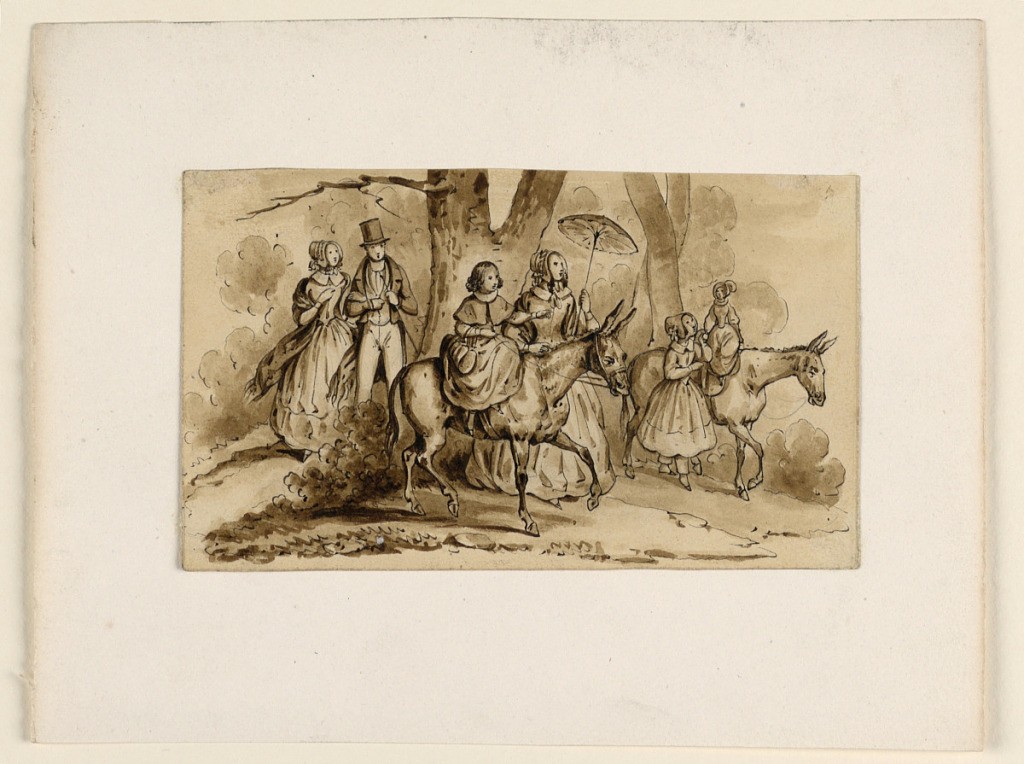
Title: The Promenade
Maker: Victor Vincent Adam, French, 1801 – 1866
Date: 1835-1840
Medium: Pen and ink, brush and sepia wash on paper
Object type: Drawing
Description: A couple promenading in the woods, left. Before them, moving toward the right, a small girl is seated on a donkey, accompanied by a young woman holding a parasol; a doll seated on another donkey, led by a little girl.